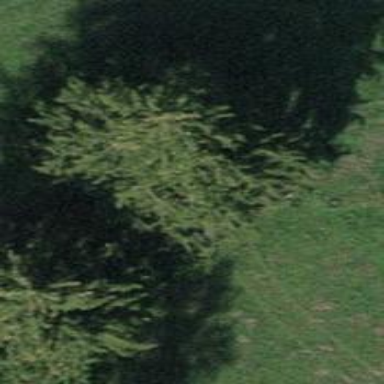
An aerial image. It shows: Single tag "natural: tree."